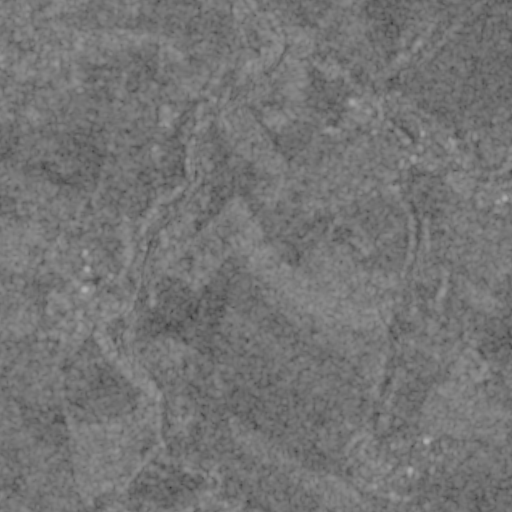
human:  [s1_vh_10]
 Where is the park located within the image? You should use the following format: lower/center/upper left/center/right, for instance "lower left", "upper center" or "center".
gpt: The park is located in the center left of the image.
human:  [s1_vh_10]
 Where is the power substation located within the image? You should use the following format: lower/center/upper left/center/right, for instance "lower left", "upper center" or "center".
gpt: The power substation is located in the center left of the image.
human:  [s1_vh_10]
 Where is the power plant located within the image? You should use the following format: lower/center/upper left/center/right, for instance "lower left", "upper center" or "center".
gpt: There is no power plant in the image.

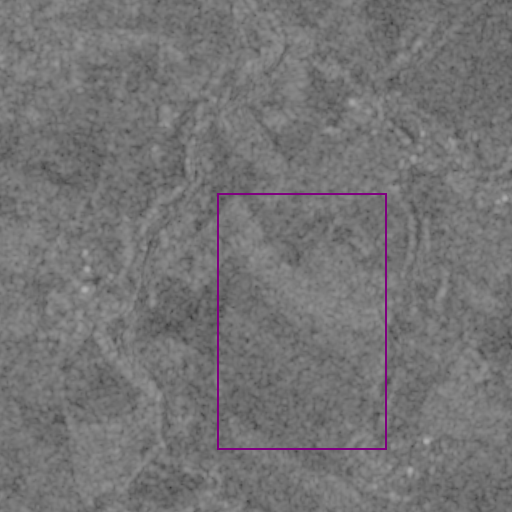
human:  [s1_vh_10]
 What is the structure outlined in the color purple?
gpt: The structure outlined in purple is a crop field.
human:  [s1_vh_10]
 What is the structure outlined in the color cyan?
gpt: There is no cyan outline.